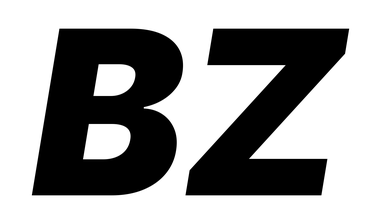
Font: Inter-Italic_Black_Italic